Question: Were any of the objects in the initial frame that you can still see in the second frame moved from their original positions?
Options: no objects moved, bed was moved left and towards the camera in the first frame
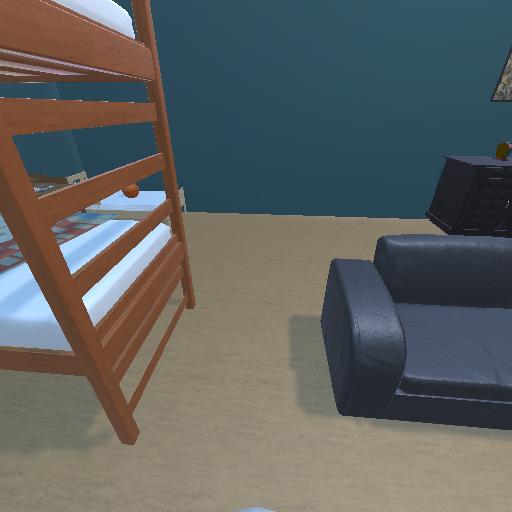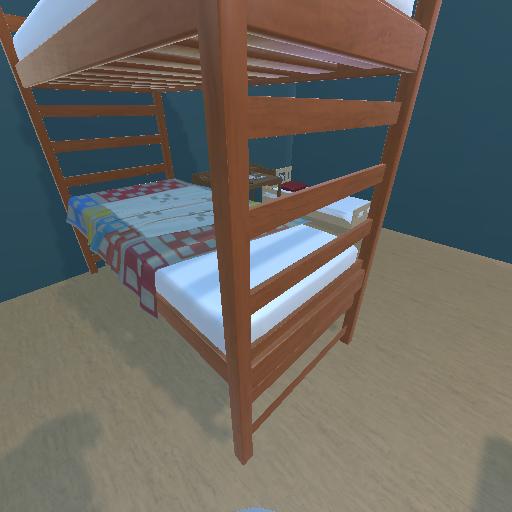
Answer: no objects moved